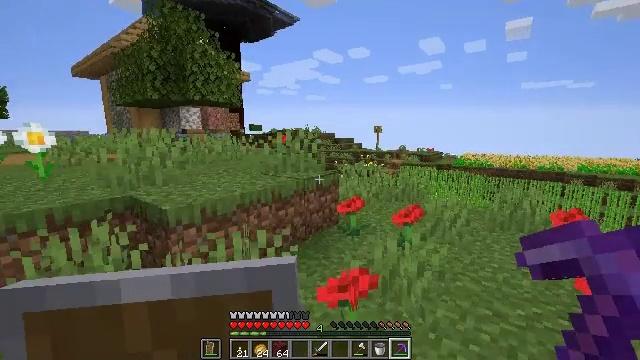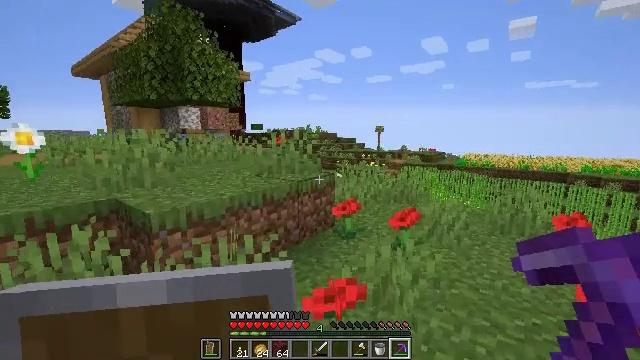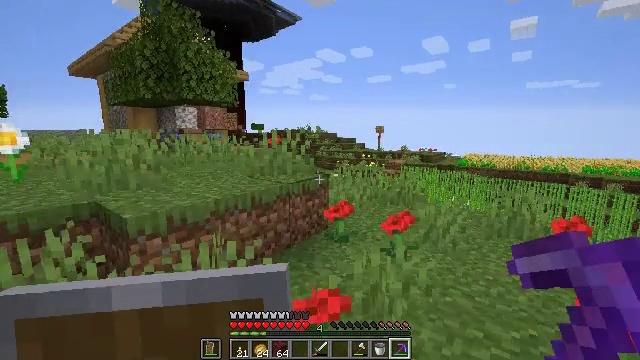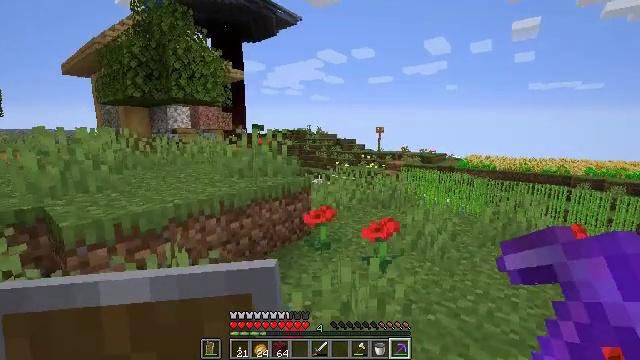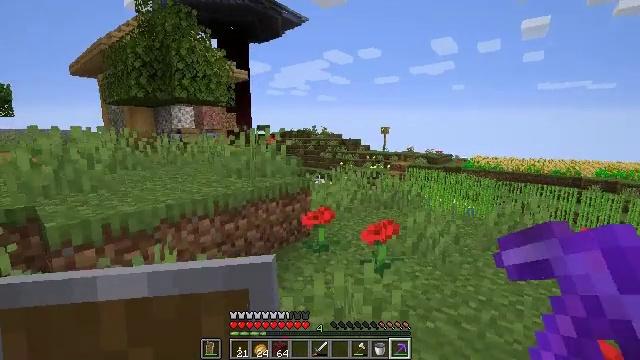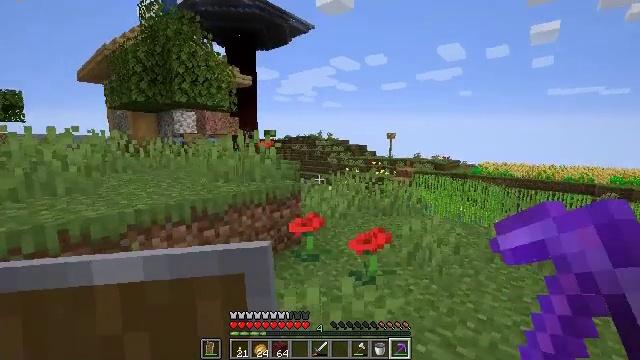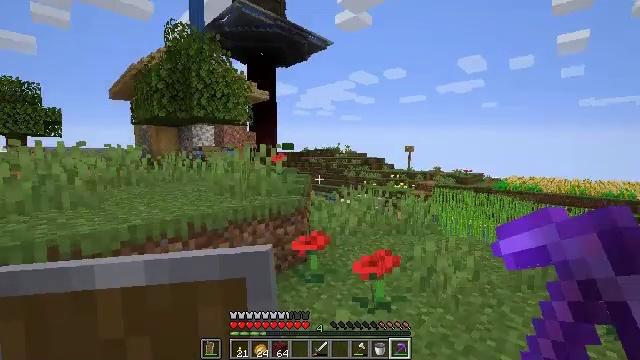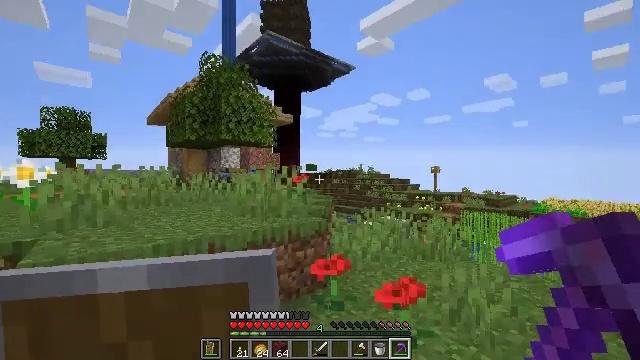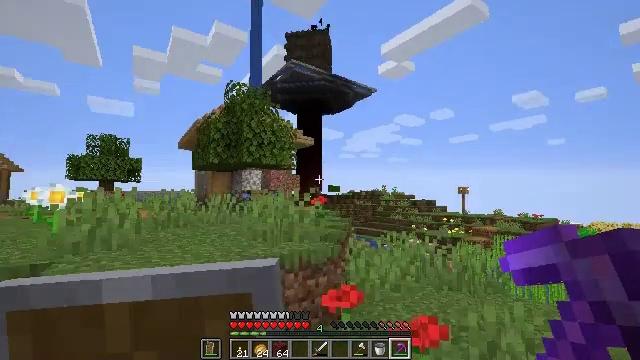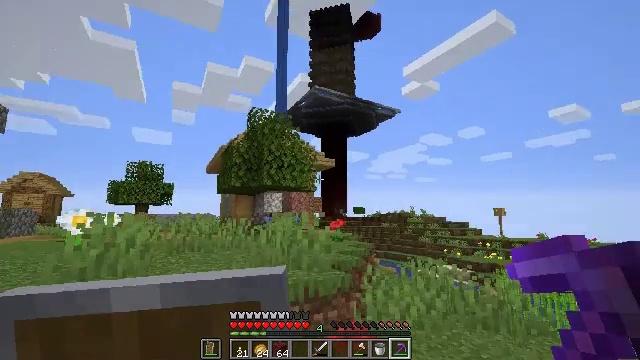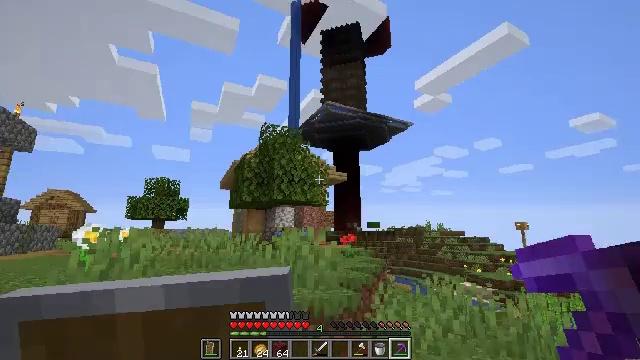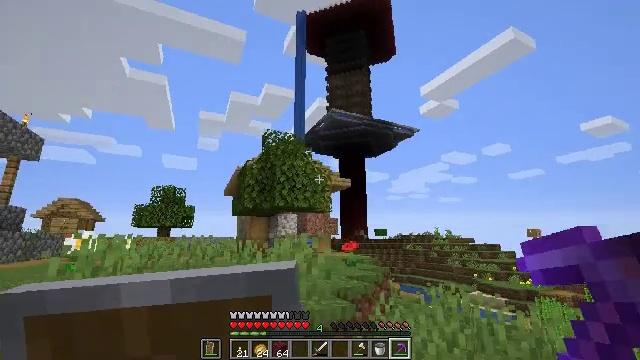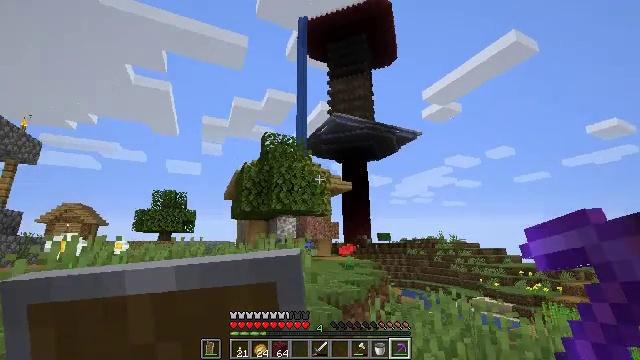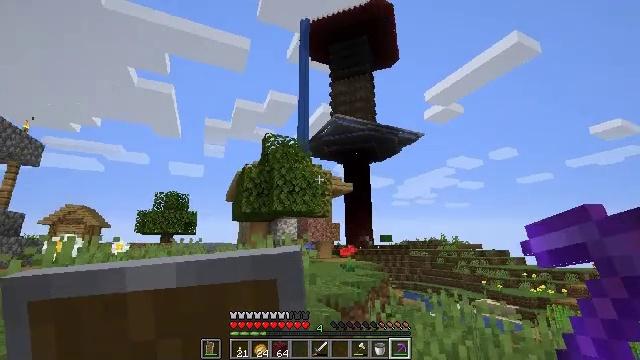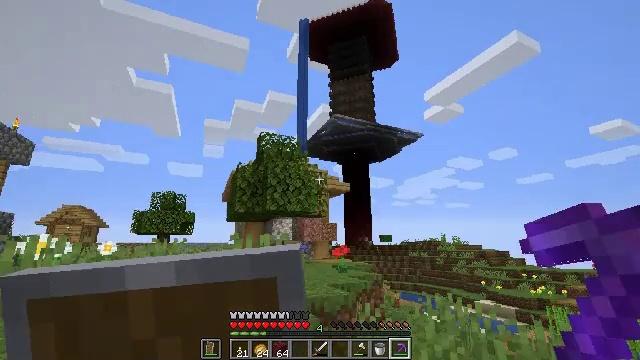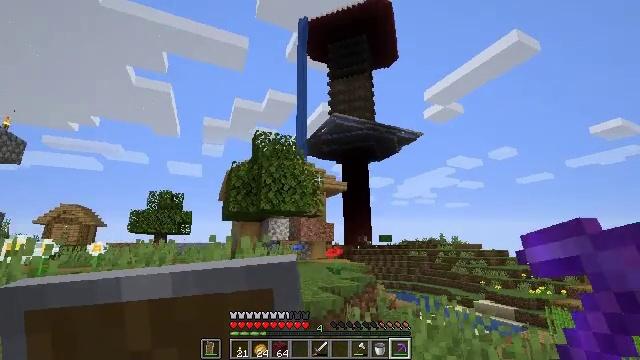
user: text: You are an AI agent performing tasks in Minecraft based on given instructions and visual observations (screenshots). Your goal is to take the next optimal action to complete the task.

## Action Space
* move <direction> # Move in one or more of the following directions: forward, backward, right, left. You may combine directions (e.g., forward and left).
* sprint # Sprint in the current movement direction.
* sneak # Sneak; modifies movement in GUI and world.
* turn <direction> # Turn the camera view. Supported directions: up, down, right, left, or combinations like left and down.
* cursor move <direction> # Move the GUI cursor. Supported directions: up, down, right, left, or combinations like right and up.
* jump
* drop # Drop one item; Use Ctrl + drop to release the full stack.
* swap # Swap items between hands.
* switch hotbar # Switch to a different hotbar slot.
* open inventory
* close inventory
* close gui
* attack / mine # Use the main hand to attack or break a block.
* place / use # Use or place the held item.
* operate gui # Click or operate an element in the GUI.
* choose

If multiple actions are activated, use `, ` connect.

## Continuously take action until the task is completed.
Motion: motion action
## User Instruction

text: craft item air
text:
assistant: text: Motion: move forward and move right
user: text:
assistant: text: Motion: move forward and move right
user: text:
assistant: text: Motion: move forward and move right
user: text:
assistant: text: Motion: move forward and move right, turn left
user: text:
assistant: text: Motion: move forward and move right, turn left and up
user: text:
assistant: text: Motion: move forward and move right, turn left and up
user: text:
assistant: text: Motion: move forward and move right, turn left and up
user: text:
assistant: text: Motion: move forward and move right, turn left and up
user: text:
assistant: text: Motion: move forward and move right, turn left and up
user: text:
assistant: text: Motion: move forward and move right, turn left and up
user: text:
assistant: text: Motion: move forward and move right, turn left and up
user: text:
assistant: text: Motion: move forward and move right
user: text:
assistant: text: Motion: move forward and move right
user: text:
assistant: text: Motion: move forward and move right
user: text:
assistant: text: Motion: move forward and move right
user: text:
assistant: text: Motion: move forward and move right
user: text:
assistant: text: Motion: move forward and move right
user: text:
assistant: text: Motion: move right
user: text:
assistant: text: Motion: no_op
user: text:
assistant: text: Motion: no_op
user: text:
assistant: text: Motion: no_op
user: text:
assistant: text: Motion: no_op
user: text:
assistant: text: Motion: no_op
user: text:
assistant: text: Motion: no_op
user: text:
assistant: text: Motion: no_op
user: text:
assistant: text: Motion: no_op
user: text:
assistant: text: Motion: no_op
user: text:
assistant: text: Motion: no_op
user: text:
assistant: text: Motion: no_op
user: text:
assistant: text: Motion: no_op